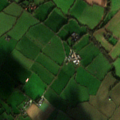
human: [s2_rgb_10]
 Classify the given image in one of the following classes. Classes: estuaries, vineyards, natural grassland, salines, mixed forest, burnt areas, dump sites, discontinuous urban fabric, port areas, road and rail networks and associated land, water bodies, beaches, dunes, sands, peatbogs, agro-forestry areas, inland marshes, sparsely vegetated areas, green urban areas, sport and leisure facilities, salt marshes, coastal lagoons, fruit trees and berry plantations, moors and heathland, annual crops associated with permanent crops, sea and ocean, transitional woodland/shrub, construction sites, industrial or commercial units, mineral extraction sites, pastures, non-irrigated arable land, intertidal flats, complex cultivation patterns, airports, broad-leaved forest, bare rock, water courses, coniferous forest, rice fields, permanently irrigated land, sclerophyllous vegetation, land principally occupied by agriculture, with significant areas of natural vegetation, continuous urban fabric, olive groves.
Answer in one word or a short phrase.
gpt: non-irrigated arable land, pastures